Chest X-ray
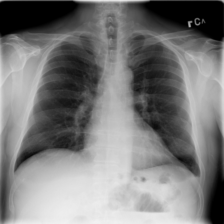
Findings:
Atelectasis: positive
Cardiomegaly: negative
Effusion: negative
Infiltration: positive
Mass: negative
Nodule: negative
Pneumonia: negative
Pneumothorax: negative
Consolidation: negative
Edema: negative
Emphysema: negative
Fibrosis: negative
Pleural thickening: negative
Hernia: negative